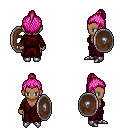
a pixel art fantasy rpg character, female body template, human, dark skin, red robe, robe skirt, pink short topknot hairstyle, bracelets, metal boots, shield, four views (front, back, left, right), 2x2 character sprite sheet, small pixel art, hard edges, no anti-aliasing